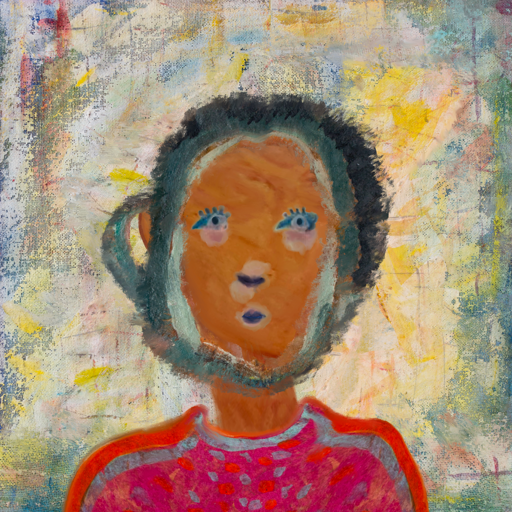
Background: Irani, Head And Neck Front: Pious_Lady, Face Front: Hill_Girl, Bust: Sisters, Hair Front: Boggyland, Head Accessory: Blank, Second Necklace: Blank, Necklace: Blank, Baby: Blank